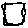
Label: square